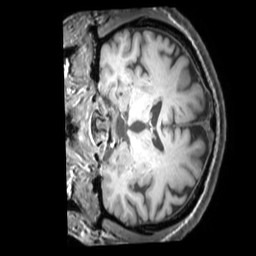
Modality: T1w
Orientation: coronal
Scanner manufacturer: philips
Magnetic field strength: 3 T
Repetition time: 0.00987 s
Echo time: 0.004594 s